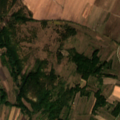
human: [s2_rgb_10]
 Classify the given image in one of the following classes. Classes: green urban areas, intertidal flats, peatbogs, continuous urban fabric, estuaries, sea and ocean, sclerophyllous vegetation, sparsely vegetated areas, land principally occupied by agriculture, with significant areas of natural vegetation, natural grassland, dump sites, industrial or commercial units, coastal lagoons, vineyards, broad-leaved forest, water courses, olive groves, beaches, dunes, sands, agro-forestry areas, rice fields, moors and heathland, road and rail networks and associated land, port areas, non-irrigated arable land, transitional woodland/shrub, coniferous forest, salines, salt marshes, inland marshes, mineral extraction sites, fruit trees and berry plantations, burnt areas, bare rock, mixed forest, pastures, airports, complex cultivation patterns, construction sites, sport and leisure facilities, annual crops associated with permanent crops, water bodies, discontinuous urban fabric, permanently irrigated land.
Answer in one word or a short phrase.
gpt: non-irrigated arable land, pastures, complex cultivation patterns, land principally occupied by agriculture, with significant areas of natural vegetation, broad-leaved forest